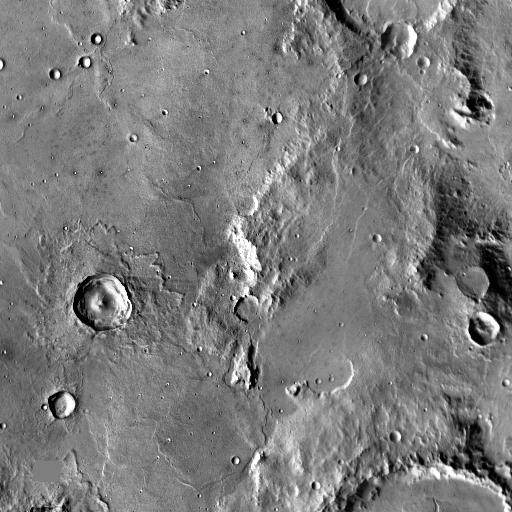
Crater classes present: Background, Other, Layered, Buried